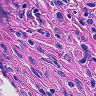
Metastatic tissue present: yes